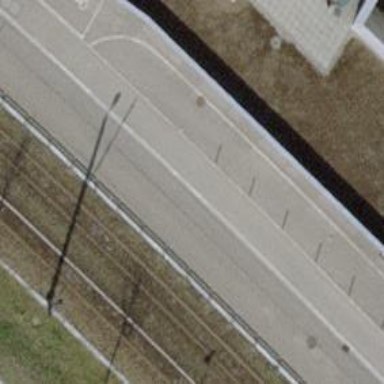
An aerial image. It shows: Bollard barrier.